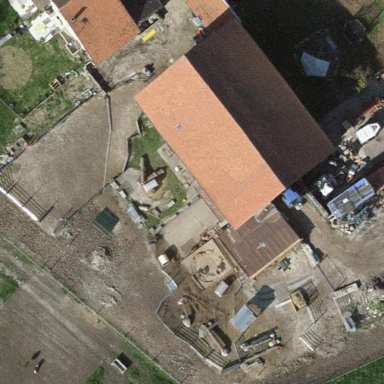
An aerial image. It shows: Farm building.